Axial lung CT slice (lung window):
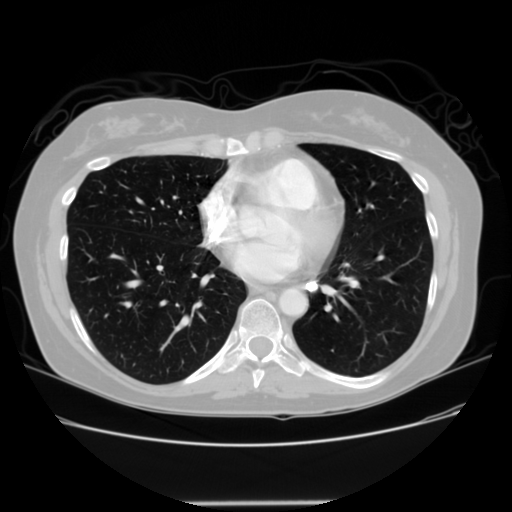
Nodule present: no